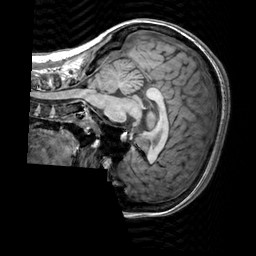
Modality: T1w
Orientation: sagittal
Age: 27
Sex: female
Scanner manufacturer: siemens
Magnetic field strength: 3 T
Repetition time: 2.3 s
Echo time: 0.00303 s